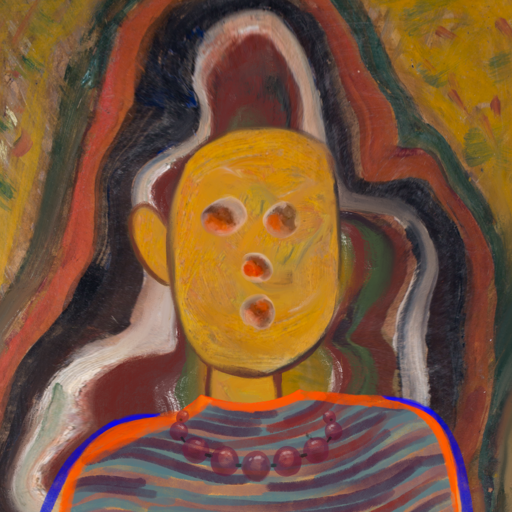
Background: AfterRaid, Head And Neck Front: After_Raid, Face Front: Rupkatha, Bust: Experience, Hair Front: Blank, Head Accessory: Blank, Second Necklace: Blank, Necklace: Irani_2, Baby: Blank